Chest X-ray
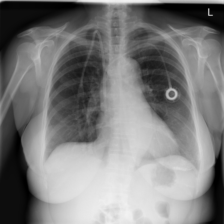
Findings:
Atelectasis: negative
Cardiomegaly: negative
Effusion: negative
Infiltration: negative
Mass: negative
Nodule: negative
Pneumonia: negative
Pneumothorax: negative
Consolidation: negative
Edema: negative
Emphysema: negative
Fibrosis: negative
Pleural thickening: negative
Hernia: negative